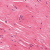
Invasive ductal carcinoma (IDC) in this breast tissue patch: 0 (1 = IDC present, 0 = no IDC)